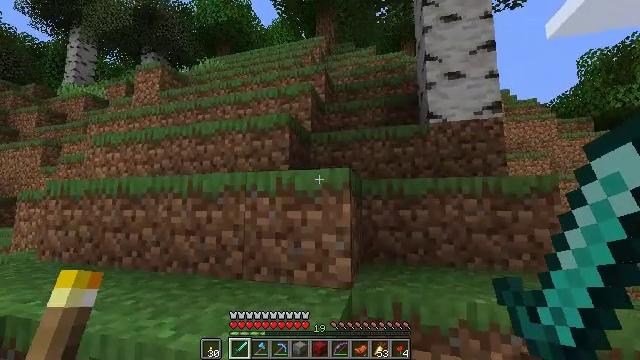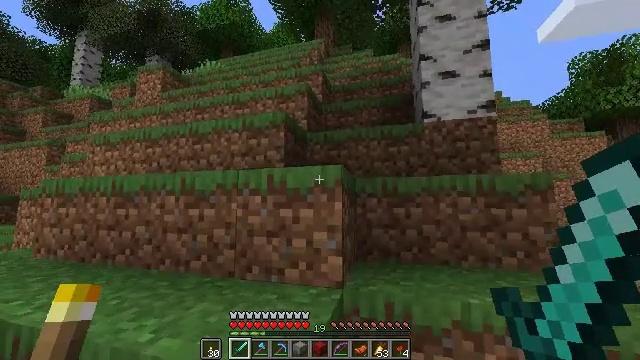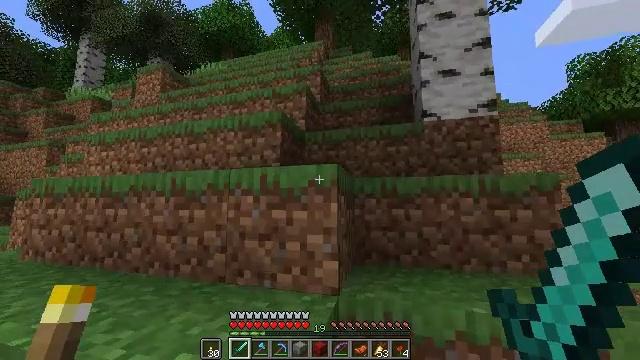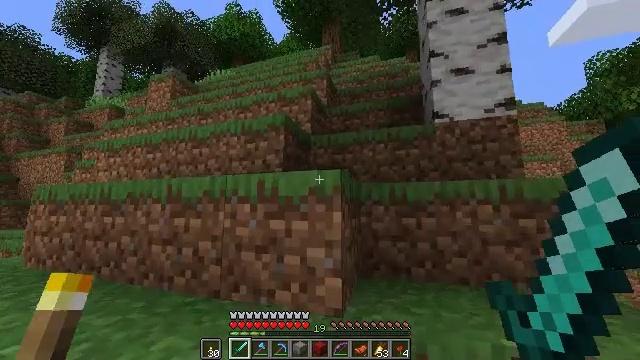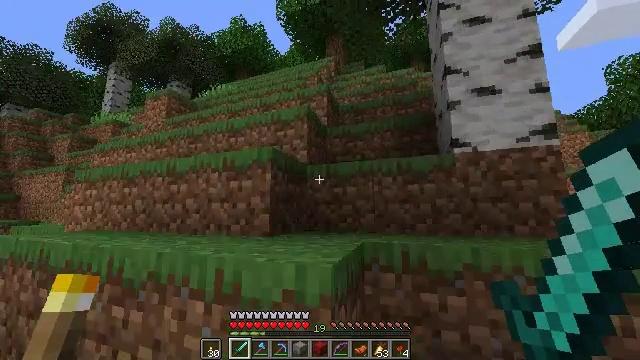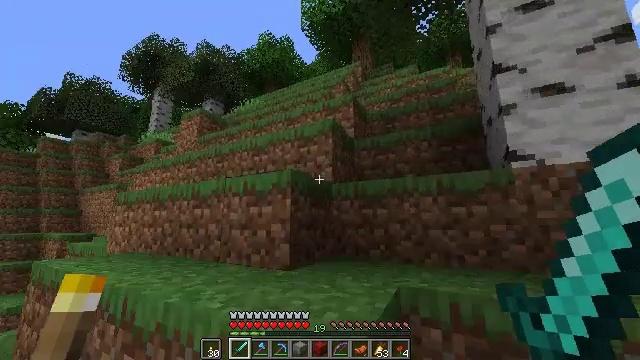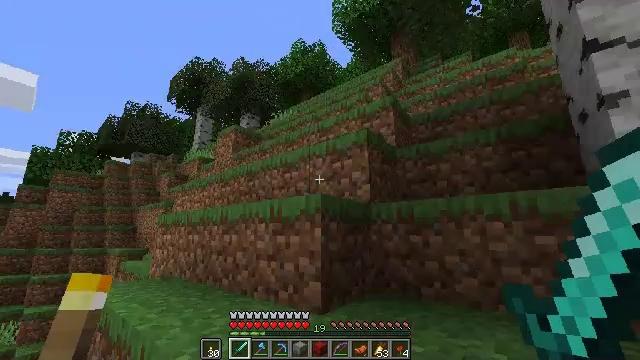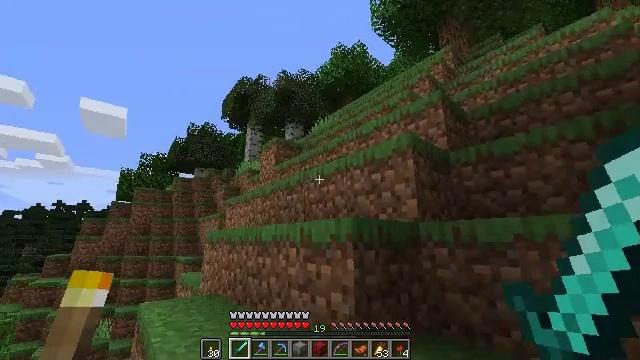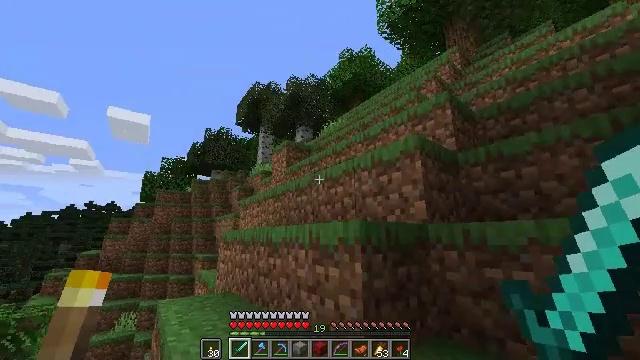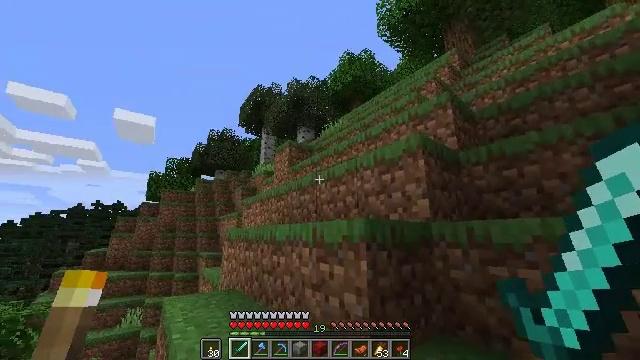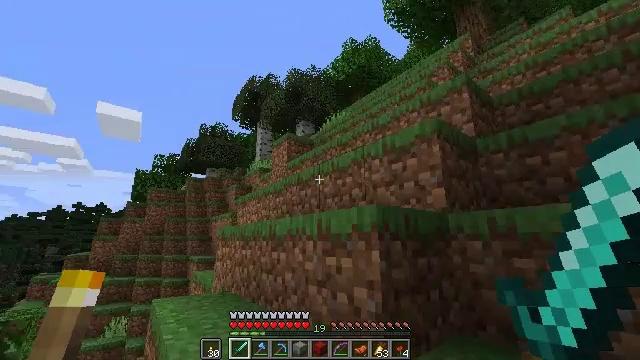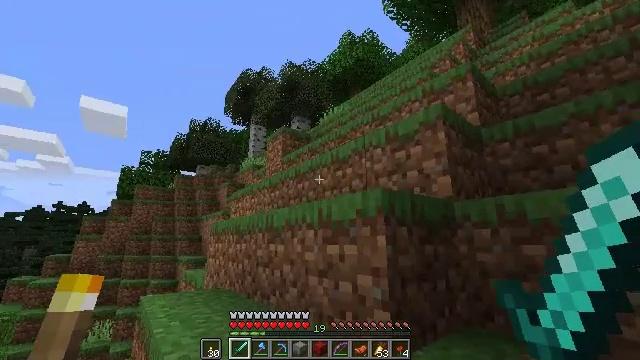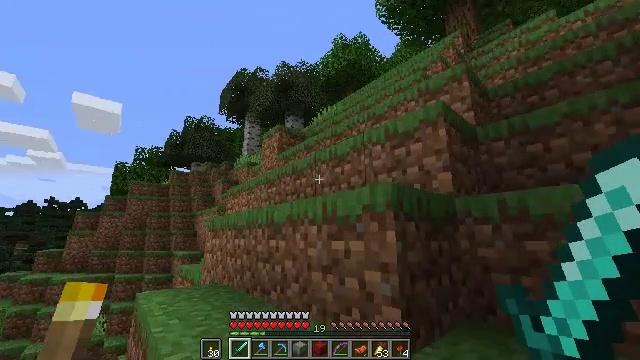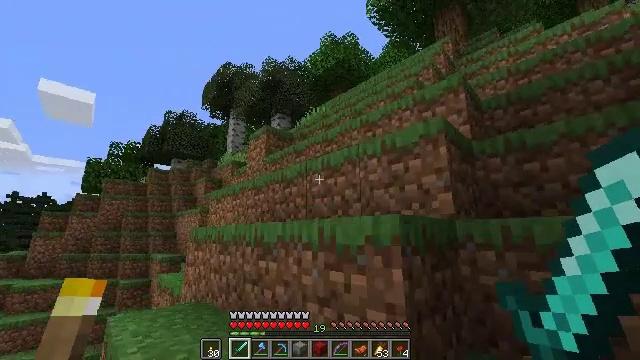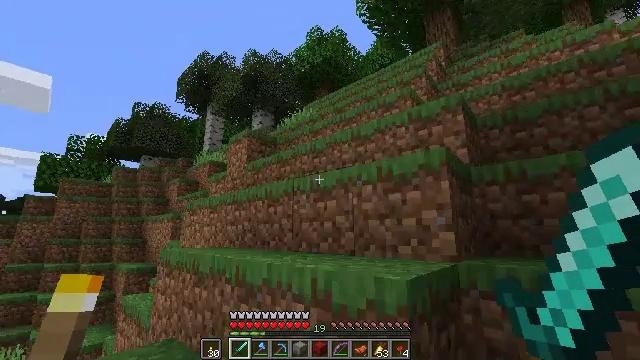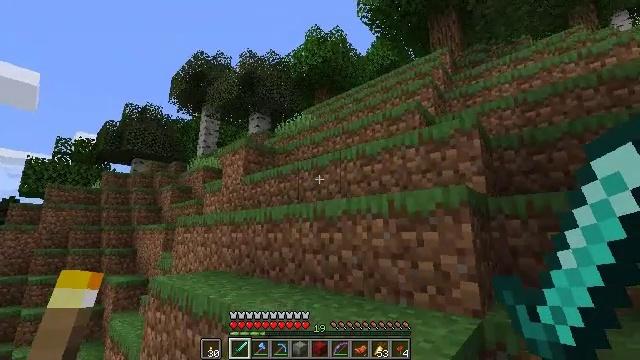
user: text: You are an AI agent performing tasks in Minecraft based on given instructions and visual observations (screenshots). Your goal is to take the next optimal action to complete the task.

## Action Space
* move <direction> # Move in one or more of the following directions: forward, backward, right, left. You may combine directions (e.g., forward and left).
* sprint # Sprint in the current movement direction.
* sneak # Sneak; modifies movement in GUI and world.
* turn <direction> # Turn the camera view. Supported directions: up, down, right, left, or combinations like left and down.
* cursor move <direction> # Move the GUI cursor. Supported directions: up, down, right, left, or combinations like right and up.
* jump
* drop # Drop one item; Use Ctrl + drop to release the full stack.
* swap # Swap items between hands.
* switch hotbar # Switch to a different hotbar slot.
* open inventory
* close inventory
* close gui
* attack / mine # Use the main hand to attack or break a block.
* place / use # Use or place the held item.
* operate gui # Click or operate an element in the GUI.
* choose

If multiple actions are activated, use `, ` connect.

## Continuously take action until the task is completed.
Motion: motion action
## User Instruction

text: Break oak leaves from the trees.
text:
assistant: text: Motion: move forward, sprint, jump
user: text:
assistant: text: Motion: move forward, sprint, jump
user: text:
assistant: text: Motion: move forward, sprint, turn left, jump
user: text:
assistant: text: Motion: move forward, sprint, turn left and up, jump
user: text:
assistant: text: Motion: move forward, sprint, turn left and up, jump
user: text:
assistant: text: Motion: move forward, sprint, turn left and up, jump
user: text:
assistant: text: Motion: move forward, sprint, turn left and up, jump
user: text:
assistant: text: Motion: move forward, sprint, turn left, jump
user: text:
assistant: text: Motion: move forward, sprint, jump
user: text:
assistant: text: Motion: move forward, sprint, jump
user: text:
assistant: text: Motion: move forward, sprint, turn right, jump
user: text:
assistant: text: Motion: move forward, sprint, turn right, jump
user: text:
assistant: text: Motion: move forward, sprint, turn right, jump
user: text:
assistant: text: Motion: move forward, sprint, turn right, jump
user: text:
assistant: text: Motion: move forward, sprint, jump
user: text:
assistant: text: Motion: move forward, sprint, jump
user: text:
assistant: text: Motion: move forward, sprint, turn down, jump
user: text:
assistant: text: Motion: move forward, sprint, turn down, jump
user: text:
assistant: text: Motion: move forward, sprint, turn right and down, jump
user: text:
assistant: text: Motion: move forward, sprint, turn down, jump
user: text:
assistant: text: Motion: move forward, sprint, turn down, jump
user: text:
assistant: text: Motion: move forward, sprint, jump
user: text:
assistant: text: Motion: move forward, sprint, jump
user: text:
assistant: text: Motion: move forward, sprint, jump
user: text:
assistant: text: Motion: move forward and move right, sprint, jump
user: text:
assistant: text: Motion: move forward and move right, sprint, turn down, jump
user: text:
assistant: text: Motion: move forward and move right, sprint, jump
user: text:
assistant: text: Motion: move forward and move right, sprint, turn left and down, jump
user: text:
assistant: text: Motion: move forward and move right, sprint, turn left, jump
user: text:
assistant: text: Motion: move forward and move right, sprint, turn left, jump